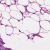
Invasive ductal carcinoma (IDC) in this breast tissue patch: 1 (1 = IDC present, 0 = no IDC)